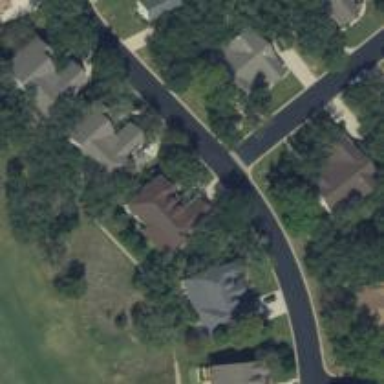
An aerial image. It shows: Residential road.